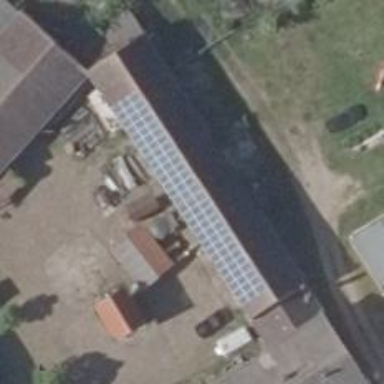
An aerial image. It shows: Small solar photovoltaic panel used as generator to produce electricity.